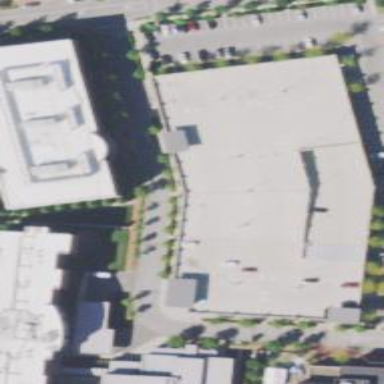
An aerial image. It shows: Parking building.